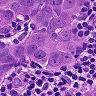
Metastatic tissue present: yes